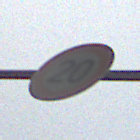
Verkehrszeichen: Geschwindigkeit20
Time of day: Midday
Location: Roofed (Beach)
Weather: Overcast
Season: NotSpecified
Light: Natural